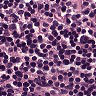
Metastatic tissue present: no